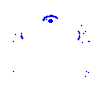
Particle: pion